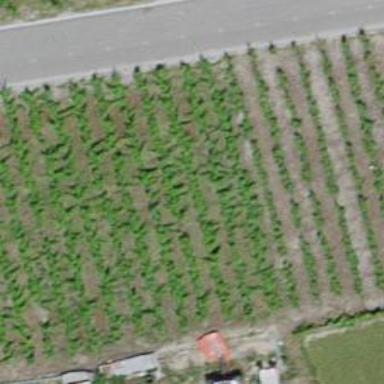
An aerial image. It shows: Vineyard with grape crops.